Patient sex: F
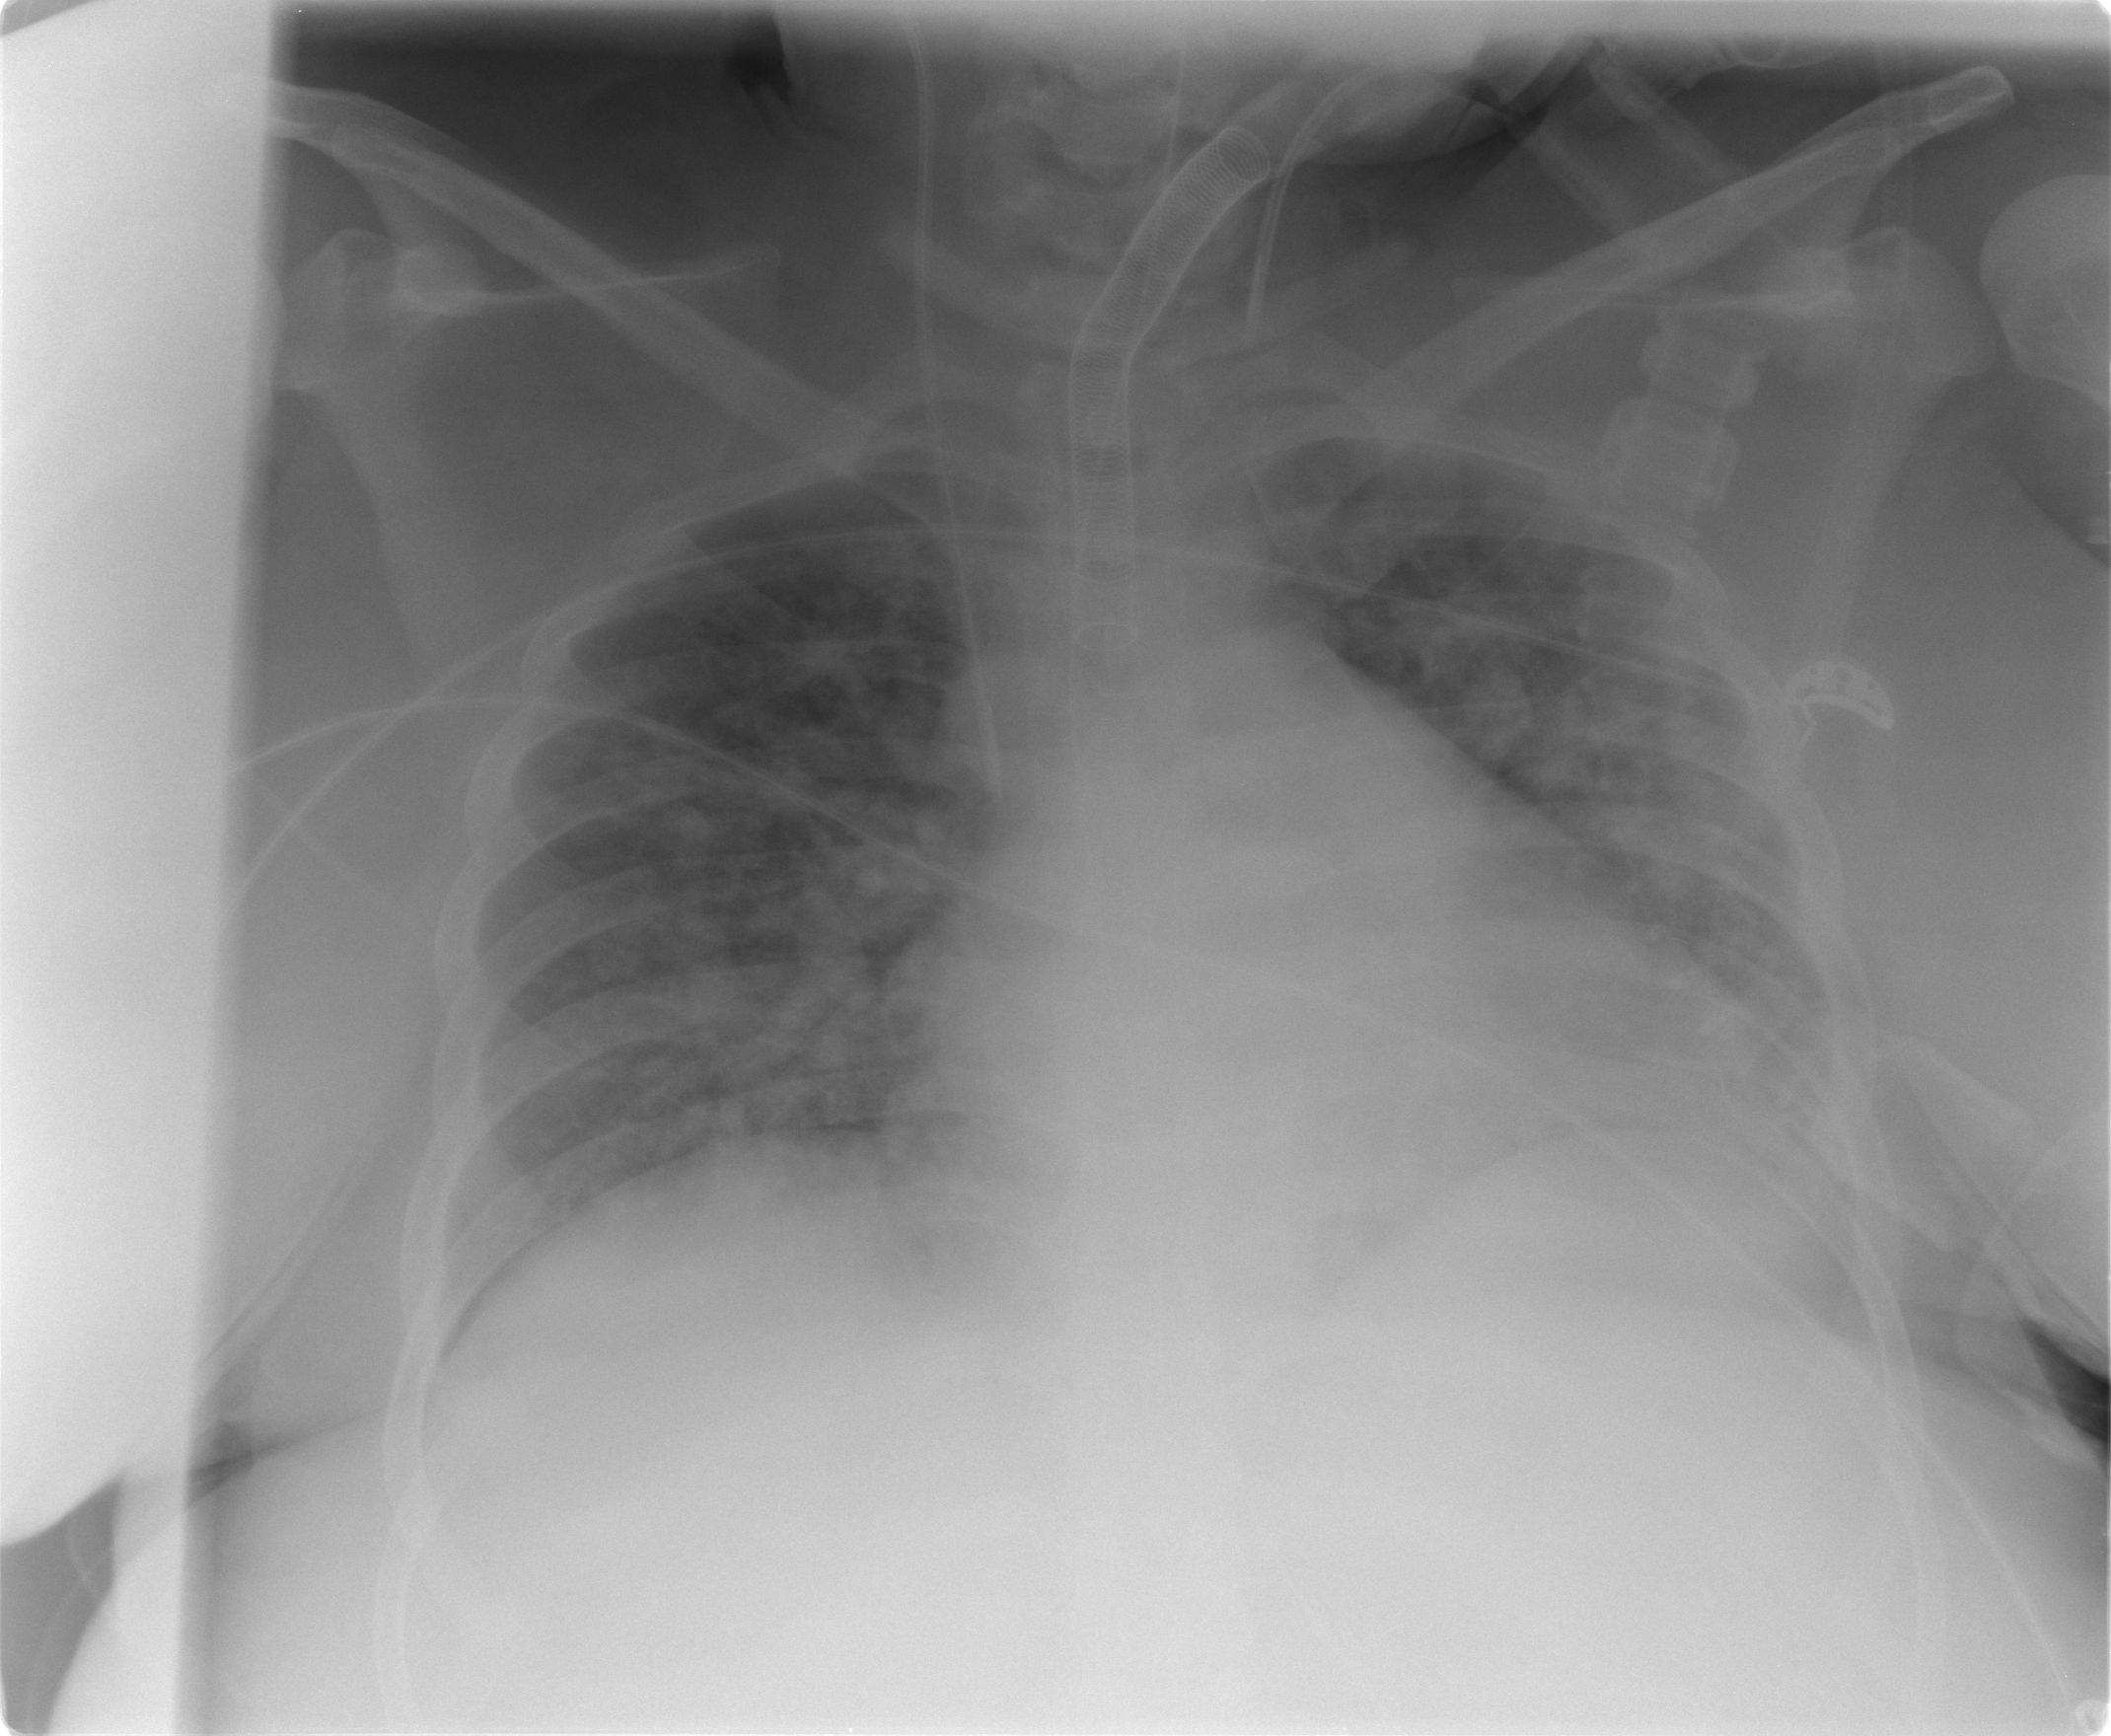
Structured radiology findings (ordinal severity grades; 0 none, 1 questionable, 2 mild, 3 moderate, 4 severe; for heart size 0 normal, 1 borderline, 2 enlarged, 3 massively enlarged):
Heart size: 2
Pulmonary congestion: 3
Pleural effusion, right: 0
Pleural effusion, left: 2
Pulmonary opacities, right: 2
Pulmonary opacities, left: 3
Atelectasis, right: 2
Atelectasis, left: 2